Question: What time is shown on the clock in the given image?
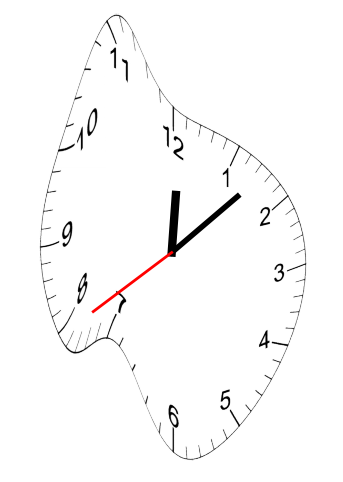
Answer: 12:07:39